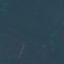
Land use / land cover class: Forest